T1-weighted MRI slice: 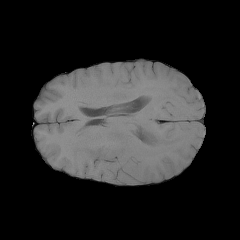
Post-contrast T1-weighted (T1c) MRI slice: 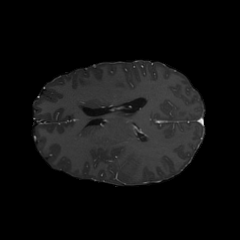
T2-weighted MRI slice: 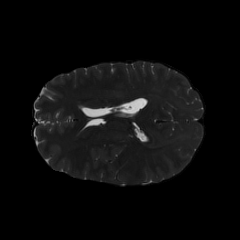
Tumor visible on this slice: no